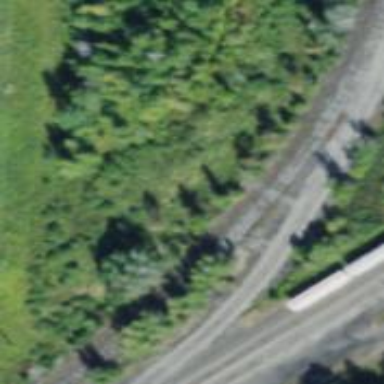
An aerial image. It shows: Railway siding for service.